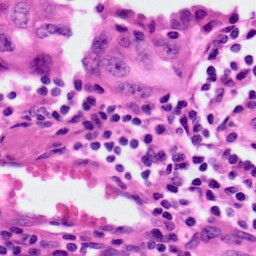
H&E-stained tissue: Lung